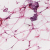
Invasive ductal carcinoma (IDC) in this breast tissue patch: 0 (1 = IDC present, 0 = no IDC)